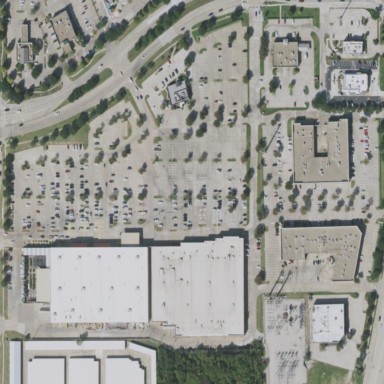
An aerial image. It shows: Retail area.